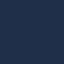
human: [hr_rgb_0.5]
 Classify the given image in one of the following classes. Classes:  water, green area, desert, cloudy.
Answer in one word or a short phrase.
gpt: water